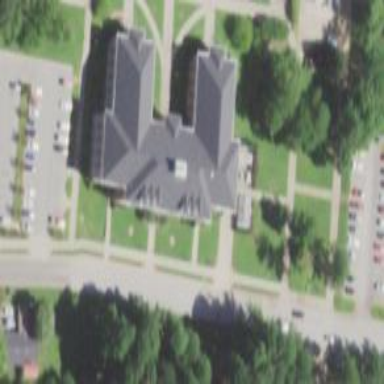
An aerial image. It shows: College building.